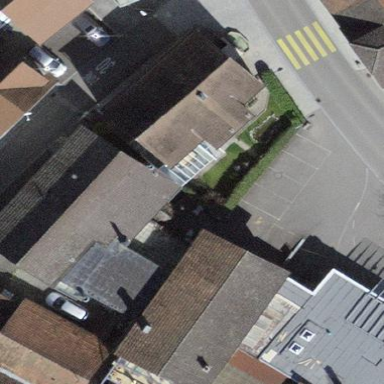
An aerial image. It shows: Building with tiled roof.